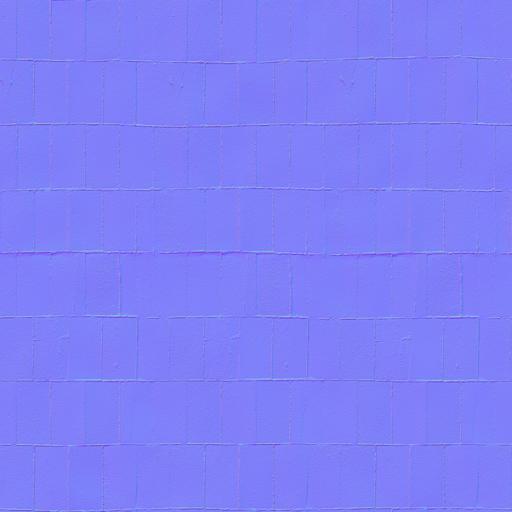
pavement paving stones square